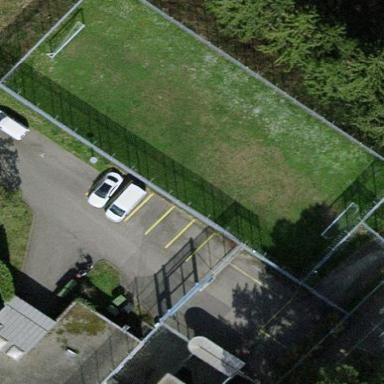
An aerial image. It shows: Soccer pitch enclosed with chain-link fence.